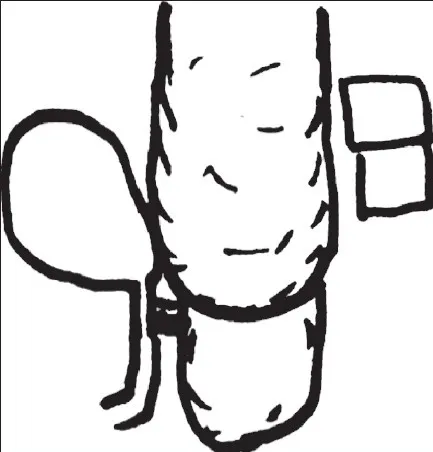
Schematic diagram of rectal diaphragm in imperforate anus with delineating fistula and only two sacral pieces.
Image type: radiology (mri)